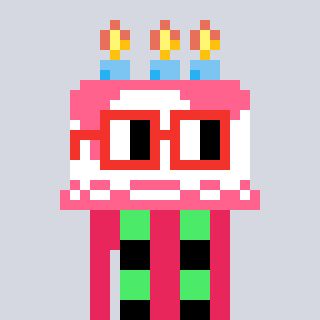
a pixel art character with square red glasses, a cake-shaped head and a redpinkish-colored body on a cool background